Interaction volume radius: 10 \u00c5
Interaction volume height: 20 \u00c5
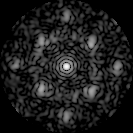
Disorder parameter: 0.54